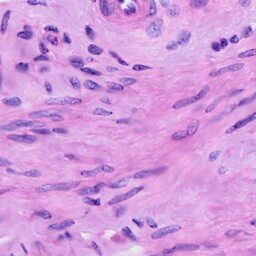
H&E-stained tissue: Cervix